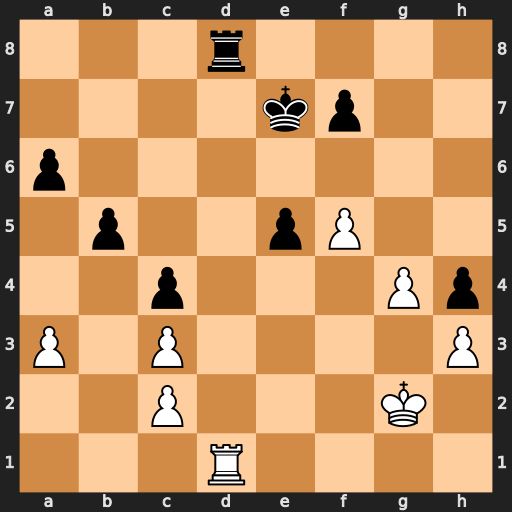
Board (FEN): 3r4/4kp2/p7/1p2pP2/2p3Pp/P1P4P/2P3K1/3R4
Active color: w
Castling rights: -
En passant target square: -
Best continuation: Rxd8 Kxd8 g5